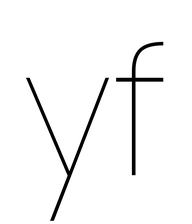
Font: Poppins-Thin